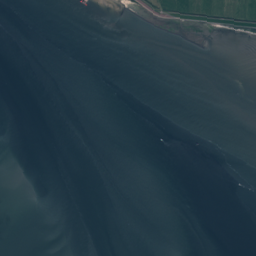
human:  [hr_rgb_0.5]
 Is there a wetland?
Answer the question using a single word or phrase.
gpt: yes

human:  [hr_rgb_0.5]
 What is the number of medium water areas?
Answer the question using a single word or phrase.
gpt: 4

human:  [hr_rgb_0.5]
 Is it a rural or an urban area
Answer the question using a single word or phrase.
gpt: rural

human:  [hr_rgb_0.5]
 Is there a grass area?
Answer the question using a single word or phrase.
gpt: yes

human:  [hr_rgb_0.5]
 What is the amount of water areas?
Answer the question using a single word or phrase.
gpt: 9

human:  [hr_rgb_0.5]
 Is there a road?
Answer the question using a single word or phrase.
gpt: yes

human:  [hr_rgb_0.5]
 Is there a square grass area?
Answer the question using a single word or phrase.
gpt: no

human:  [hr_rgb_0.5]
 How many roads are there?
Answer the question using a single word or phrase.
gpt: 13

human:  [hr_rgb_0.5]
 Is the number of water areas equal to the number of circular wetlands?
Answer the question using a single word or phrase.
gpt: no

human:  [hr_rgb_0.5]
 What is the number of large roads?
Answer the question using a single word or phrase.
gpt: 0

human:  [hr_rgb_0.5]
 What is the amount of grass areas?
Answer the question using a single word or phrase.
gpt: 17

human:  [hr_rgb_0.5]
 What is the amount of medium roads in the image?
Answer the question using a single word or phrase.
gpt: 0

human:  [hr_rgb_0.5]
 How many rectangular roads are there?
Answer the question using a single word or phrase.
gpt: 0

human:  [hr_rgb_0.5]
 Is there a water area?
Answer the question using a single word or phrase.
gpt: yes

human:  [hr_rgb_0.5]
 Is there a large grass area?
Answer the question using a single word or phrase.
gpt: yes

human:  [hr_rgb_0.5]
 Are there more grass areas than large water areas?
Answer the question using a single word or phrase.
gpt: yes

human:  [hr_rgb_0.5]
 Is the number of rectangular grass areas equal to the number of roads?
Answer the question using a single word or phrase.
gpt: no

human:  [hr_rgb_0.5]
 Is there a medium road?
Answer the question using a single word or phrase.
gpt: no

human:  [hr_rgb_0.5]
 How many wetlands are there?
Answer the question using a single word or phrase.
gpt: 7

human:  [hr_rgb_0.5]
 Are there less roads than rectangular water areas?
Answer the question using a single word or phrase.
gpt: no

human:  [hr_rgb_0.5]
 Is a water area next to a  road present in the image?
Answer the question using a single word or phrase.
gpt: yes

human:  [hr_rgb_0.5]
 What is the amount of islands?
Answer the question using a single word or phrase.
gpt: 1

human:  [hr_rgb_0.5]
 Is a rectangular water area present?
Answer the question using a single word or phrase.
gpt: yes

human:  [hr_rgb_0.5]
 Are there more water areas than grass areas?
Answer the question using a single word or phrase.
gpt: no

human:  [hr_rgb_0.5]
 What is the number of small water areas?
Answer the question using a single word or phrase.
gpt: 3

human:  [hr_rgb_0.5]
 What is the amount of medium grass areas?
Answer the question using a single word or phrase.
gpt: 2

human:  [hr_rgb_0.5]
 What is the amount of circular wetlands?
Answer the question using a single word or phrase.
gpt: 0

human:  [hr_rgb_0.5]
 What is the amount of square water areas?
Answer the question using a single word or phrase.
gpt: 0

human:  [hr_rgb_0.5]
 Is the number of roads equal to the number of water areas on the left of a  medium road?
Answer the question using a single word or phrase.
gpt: no

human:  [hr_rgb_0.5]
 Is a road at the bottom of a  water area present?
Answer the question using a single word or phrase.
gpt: yes

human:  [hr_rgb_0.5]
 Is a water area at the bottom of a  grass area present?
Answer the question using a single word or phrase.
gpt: yes

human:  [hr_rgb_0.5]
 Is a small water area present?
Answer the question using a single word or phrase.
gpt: yes

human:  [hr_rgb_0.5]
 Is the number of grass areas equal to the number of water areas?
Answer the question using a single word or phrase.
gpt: no

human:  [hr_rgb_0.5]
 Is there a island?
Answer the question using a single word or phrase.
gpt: yes

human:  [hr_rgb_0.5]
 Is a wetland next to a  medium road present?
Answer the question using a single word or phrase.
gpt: no

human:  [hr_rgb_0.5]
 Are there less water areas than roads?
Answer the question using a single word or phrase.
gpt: yes

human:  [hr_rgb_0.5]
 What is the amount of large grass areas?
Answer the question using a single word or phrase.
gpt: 15

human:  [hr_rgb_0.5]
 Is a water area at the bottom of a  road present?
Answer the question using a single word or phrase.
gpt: yes

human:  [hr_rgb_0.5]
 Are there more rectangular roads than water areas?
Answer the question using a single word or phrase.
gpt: no

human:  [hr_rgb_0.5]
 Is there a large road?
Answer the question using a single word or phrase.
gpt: no

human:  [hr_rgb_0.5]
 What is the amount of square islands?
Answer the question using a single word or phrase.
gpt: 0

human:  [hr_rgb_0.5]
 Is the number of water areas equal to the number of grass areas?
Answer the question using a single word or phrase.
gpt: no

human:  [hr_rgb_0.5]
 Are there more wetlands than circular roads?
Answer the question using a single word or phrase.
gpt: yes

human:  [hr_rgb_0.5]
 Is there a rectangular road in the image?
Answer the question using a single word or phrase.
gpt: no

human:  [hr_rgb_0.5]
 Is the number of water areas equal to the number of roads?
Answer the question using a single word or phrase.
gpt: no

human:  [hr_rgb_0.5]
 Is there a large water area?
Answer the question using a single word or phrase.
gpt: yes

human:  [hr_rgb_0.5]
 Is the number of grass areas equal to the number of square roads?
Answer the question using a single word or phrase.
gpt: no

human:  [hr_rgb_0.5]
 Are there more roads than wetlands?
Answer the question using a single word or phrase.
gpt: yes

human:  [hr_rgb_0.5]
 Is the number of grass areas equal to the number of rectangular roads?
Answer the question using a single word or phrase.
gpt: no

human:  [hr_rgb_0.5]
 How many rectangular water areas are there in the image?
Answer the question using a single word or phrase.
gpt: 1

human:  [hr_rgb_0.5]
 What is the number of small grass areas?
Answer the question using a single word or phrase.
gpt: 0

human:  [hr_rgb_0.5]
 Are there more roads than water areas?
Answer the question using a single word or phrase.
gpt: yes

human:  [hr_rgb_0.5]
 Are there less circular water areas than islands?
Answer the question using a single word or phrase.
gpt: yes

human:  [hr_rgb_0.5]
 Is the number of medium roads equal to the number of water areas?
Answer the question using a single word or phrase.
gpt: no

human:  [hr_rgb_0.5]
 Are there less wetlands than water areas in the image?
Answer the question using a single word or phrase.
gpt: yes

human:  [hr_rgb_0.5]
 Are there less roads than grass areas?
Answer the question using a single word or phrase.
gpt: yes

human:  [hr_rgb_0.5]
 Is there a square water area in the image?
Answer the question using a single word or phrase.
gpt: no

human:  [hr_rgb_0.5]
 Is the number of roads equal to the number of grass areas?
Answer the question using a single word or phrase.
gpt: no

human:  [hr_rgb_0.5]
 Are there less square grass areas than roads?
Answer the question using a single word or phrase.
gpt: yes

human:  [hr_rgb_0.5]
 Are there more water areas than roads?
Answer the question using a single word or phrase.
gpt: no

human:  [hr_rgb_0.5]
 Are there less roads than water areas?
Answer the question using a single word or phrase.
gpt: no

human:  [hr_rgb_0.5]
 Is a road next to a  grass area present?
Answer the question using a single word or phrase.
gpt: yes

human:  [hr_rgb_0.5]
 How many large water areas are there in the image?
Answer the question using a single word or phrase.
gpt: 2

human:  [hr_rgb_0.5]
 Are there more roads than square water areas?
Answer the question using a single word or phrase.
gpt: yes